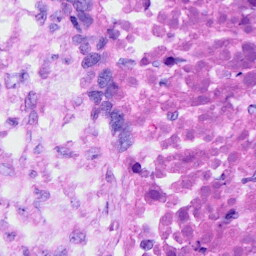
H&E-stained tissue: Ovarian